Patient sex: M
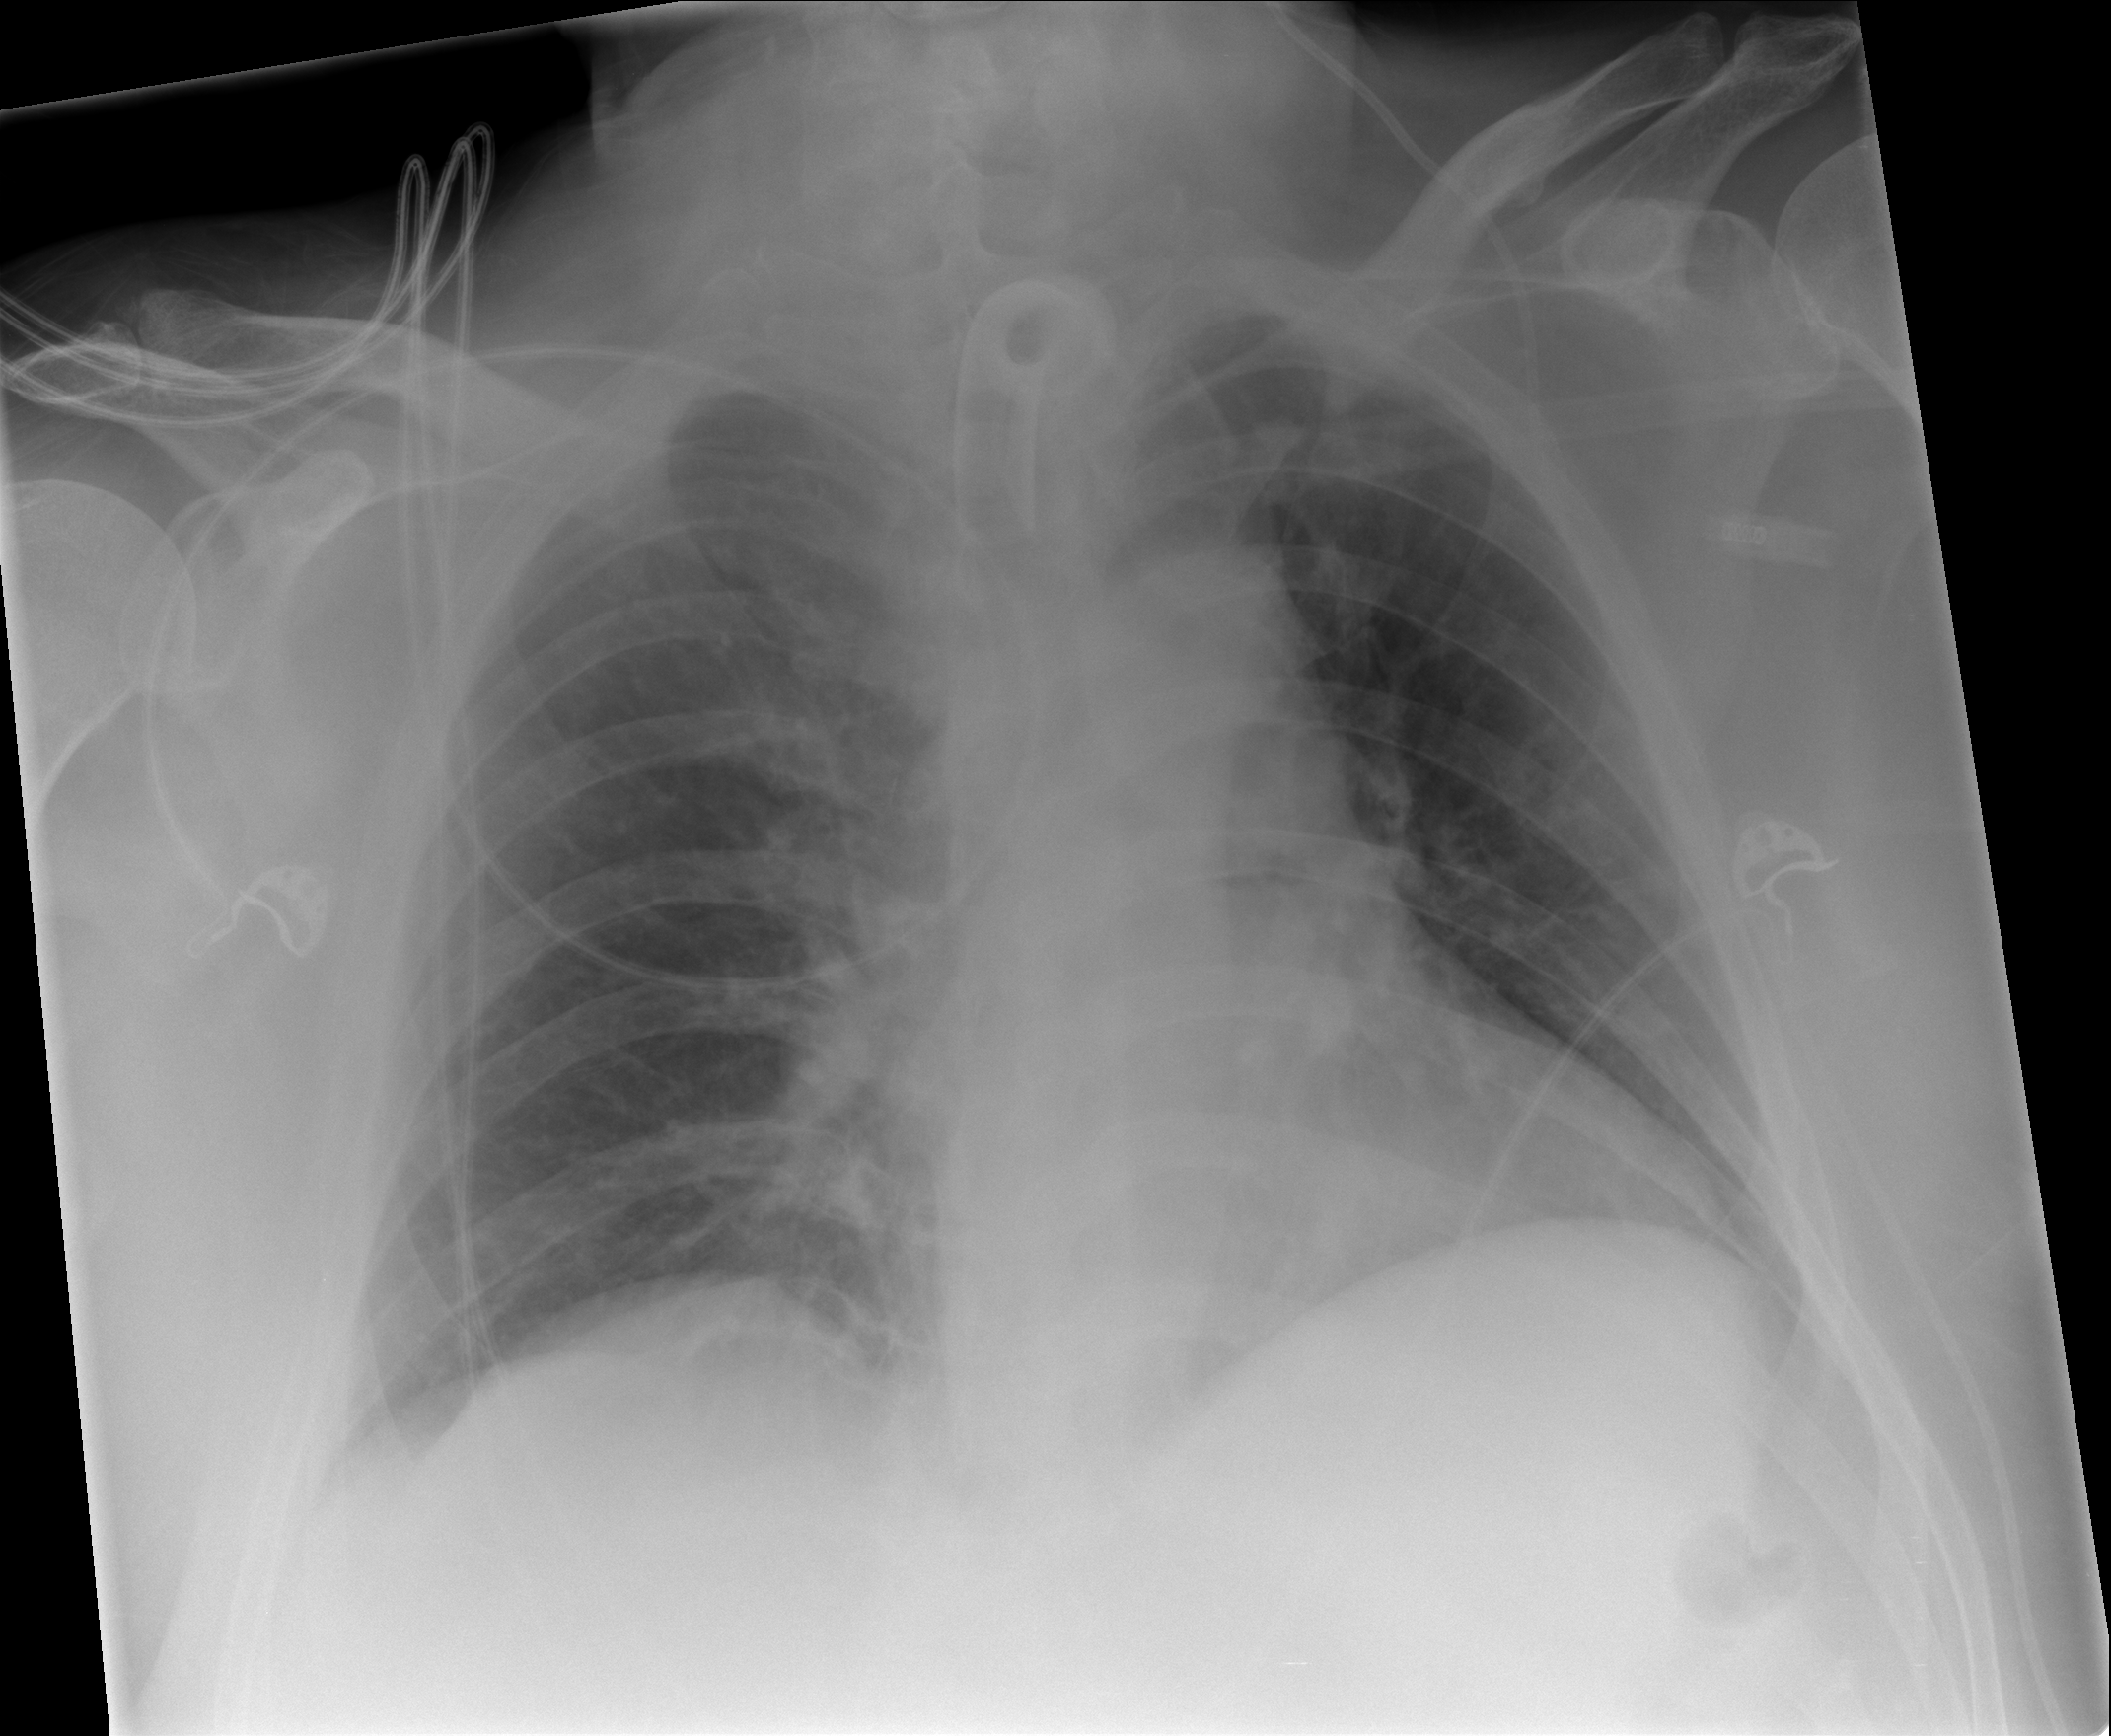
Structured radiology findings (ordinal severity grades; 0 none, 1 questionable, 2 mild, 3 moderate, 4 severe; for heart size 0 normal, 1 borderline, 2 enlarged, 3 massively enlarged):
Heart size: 0
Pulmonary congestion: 0
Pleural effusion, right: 0
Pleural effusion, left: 0
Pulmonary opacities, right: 2
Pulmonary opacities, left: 0
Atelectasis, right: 0
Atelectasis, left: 0